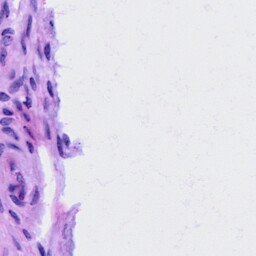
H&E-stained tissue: Cervix